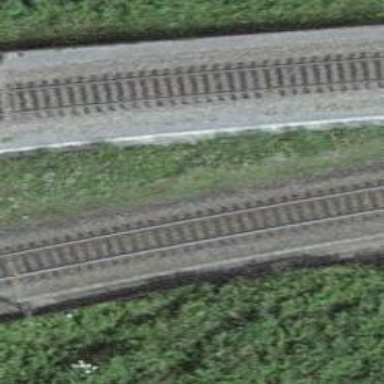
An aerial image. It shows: Railway with electrified contact lines.